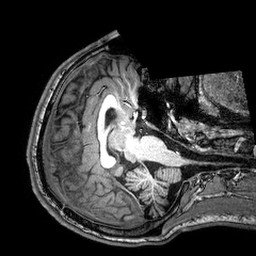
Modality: T1w
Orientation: axial
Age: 26
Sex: male
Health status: healthy
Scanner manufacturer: philips
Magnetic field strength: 3 T